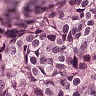
Metastatic tissue present: yes